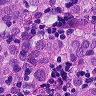
Metastatic tissue present: yes